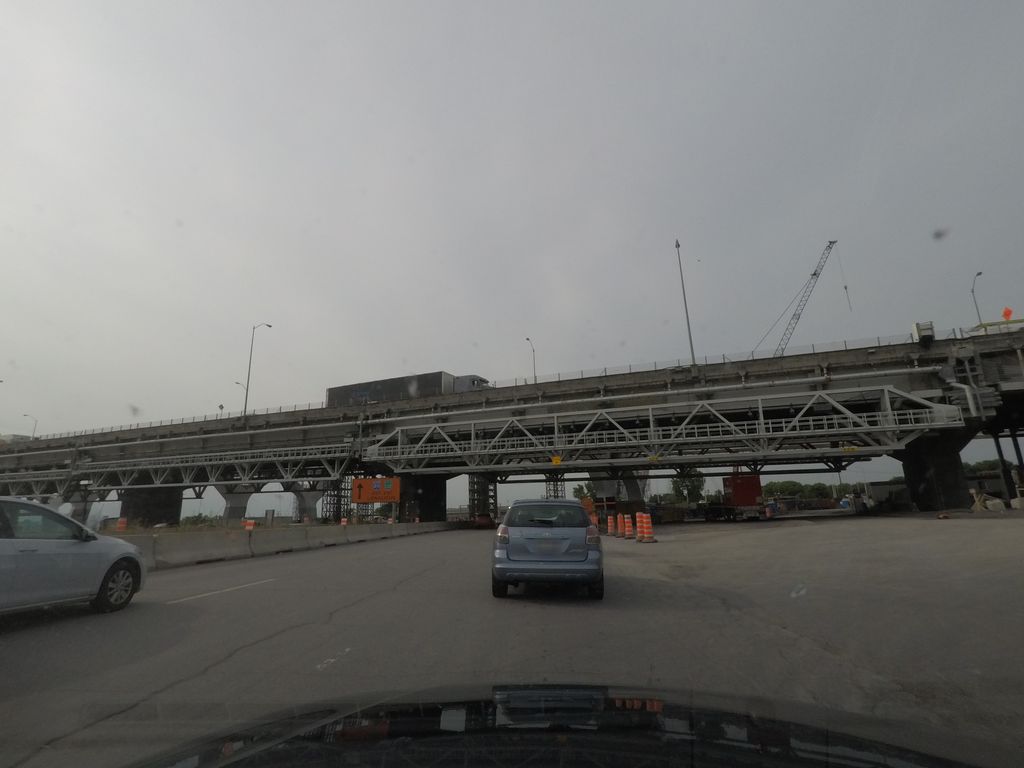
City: montreal